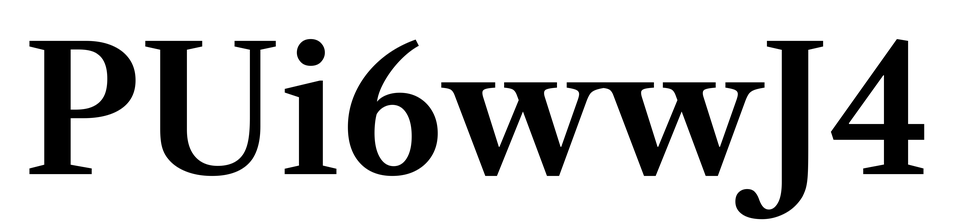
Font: LibreCaslonText_SemiBold